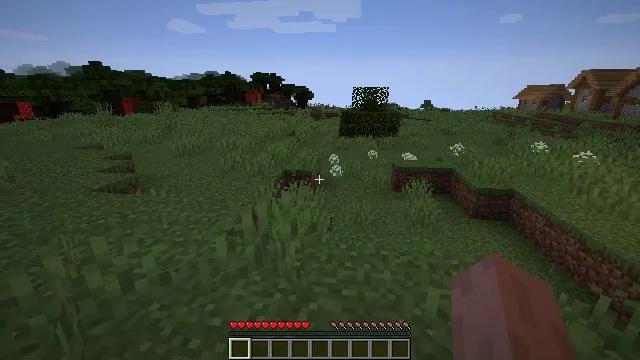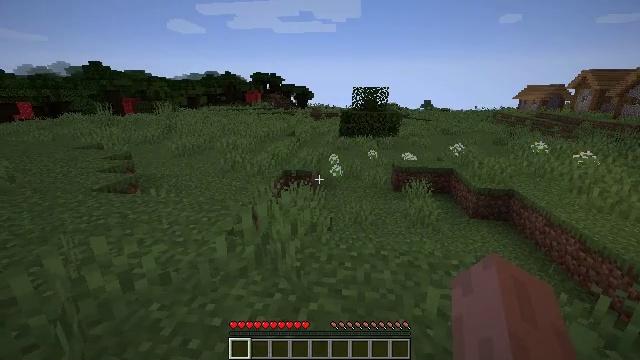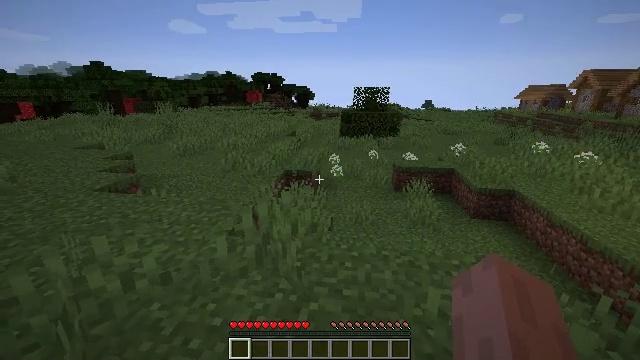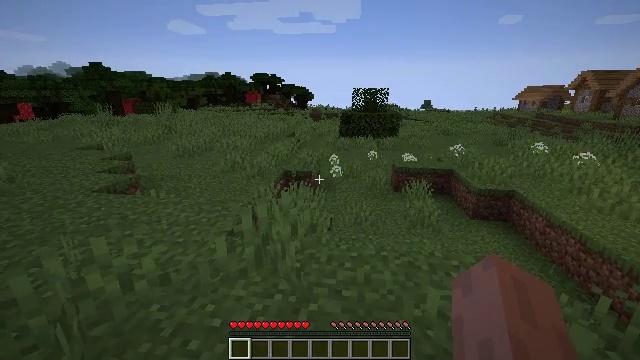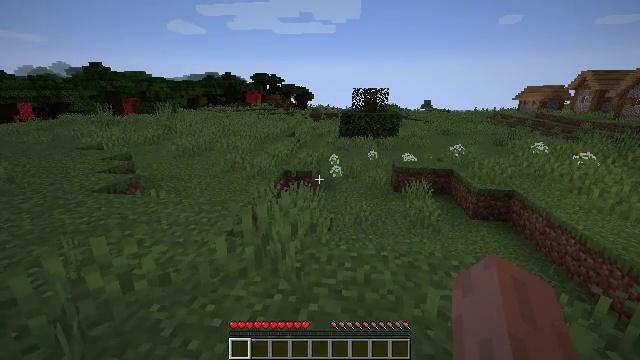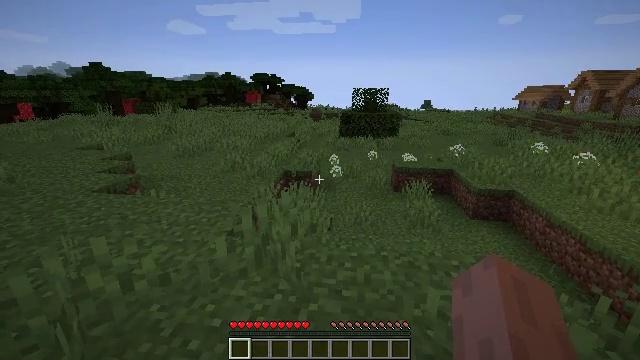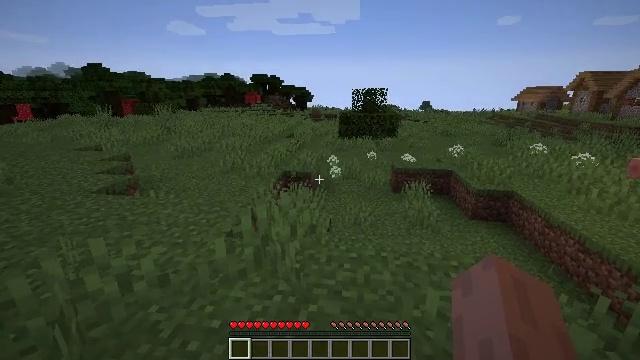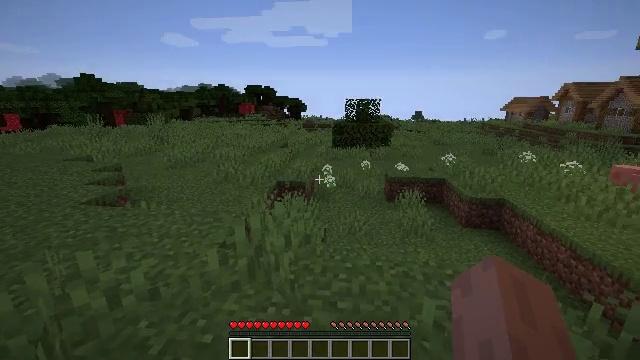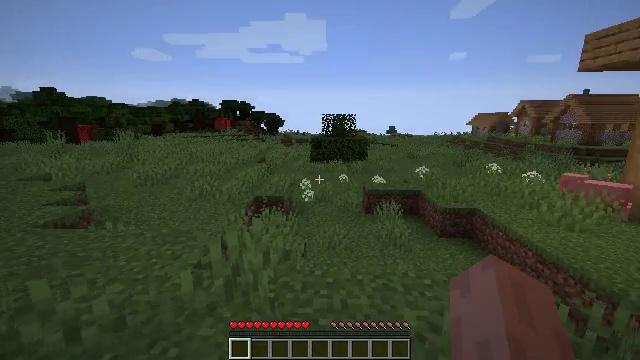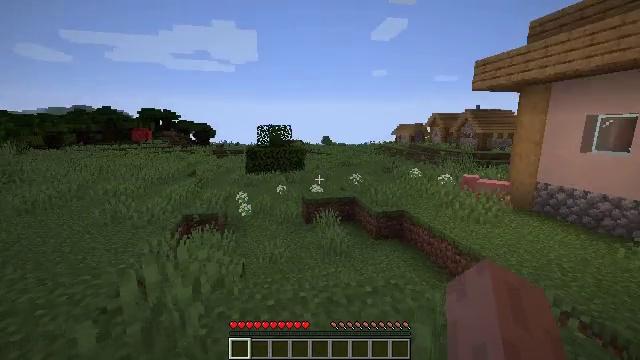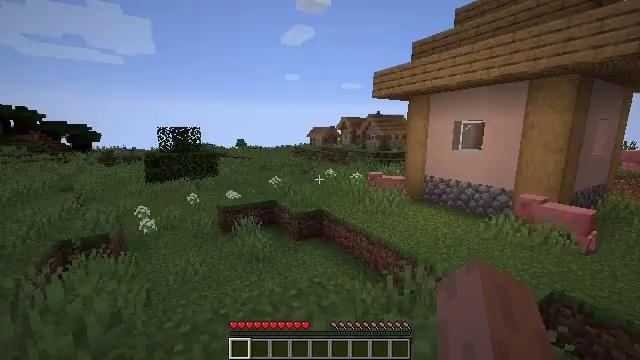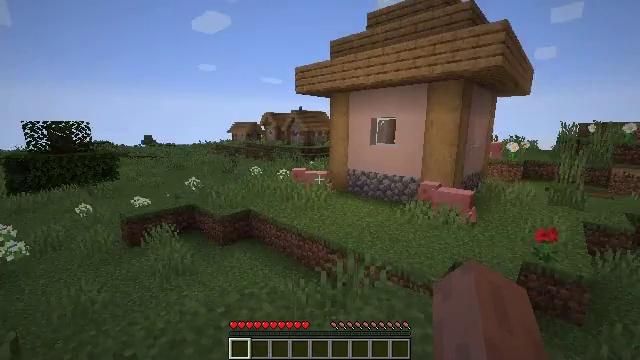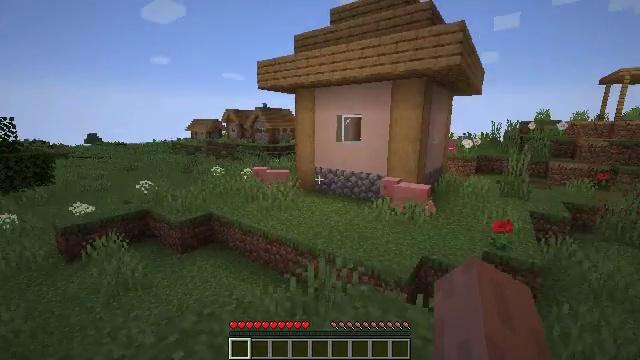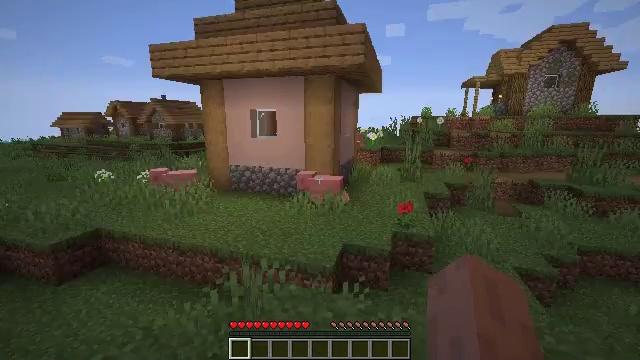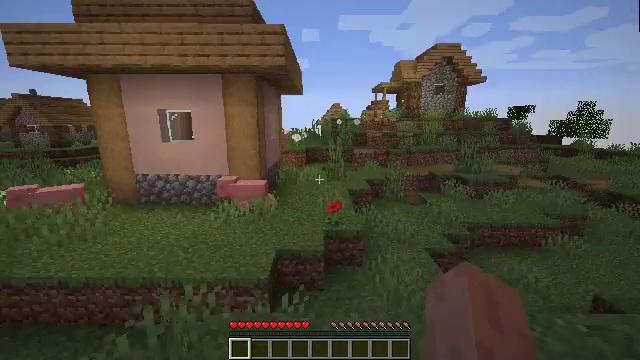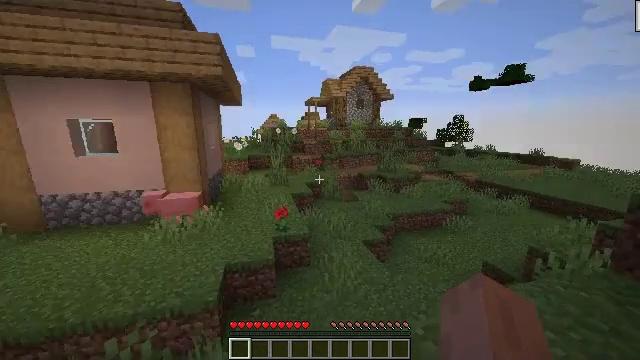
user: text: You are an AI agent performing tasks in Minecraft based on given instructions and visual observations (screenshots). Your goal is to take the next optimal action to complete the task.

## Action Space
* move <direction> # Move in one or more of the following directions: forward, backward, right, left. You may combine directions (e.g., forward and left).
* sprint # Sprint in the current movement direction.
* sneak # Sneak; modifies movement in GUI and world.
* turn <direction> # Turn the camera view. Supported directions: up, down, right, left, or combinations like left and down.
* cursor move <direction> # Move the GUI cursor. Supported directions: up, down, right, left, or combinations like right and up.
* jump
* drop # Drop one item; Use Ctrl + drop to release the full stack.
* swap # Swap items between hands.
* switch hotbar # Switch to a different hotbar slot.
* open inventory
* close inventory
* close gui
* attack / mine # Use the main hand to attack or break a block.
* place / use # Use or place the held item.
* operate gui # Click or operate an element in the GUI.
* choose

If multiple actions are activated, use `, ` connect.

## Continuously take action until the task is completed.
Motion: motion action
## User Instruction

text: Chop down the stripped oak log.
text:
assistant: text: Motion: attack / mine
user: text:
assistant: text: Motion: attack / mine
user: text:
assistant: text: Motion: attack / mine
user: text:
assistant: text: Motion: attack / mine
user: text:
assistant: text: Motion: attack / mine
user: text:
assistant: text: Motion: attack / mine
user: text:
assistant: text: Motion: turn right and up, attack / mine
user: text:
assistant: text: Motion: turn right and up, attack / mine
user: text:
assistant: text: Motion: move forward, turn right and up, attack / mine
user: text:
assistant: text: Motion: move forward, turn right, attack / mine
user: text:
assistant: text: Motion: move forward, turn right, attack / mine
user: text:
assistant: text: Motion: move forward, turn right, attack / mine
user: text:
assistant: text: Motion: move forward, sprint, turn right, attack / mine
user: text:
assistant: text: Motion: move forward, sprint, turn right, attack / mine
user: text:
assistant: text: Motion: move forward, sprint, turn right, attack / mine
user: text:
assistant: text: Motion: move forward, sprint, turn right, attack / mine
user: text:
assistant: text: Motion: move forward, sprint, attack / mine
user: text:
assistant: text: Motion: move forward, sprint, turn left, attack / mine
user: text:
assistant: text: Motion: move forward, sprint, turn left and down, attack / mine
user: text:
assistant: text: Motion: move forward, sprint, turn left and down, attack / mine
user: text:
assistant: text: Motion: move forward, sprint, attack / mine
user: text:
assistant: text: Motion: move forward, sprint, attack / mine
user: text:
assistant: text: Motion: move forward, sprint, attack / mine
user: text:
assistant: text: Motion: move forward, turn left, attack / mine
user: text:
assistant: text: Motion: move forward, turn left, attack / mine
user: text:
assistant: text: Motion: turn left, attack / mine
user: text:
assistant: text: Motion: turn left, attack / mine
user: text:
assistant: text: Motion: turn left, attack / mine
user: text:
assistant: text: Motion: turn left, attack / mine
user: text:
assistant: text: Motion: turn left, attack / mine